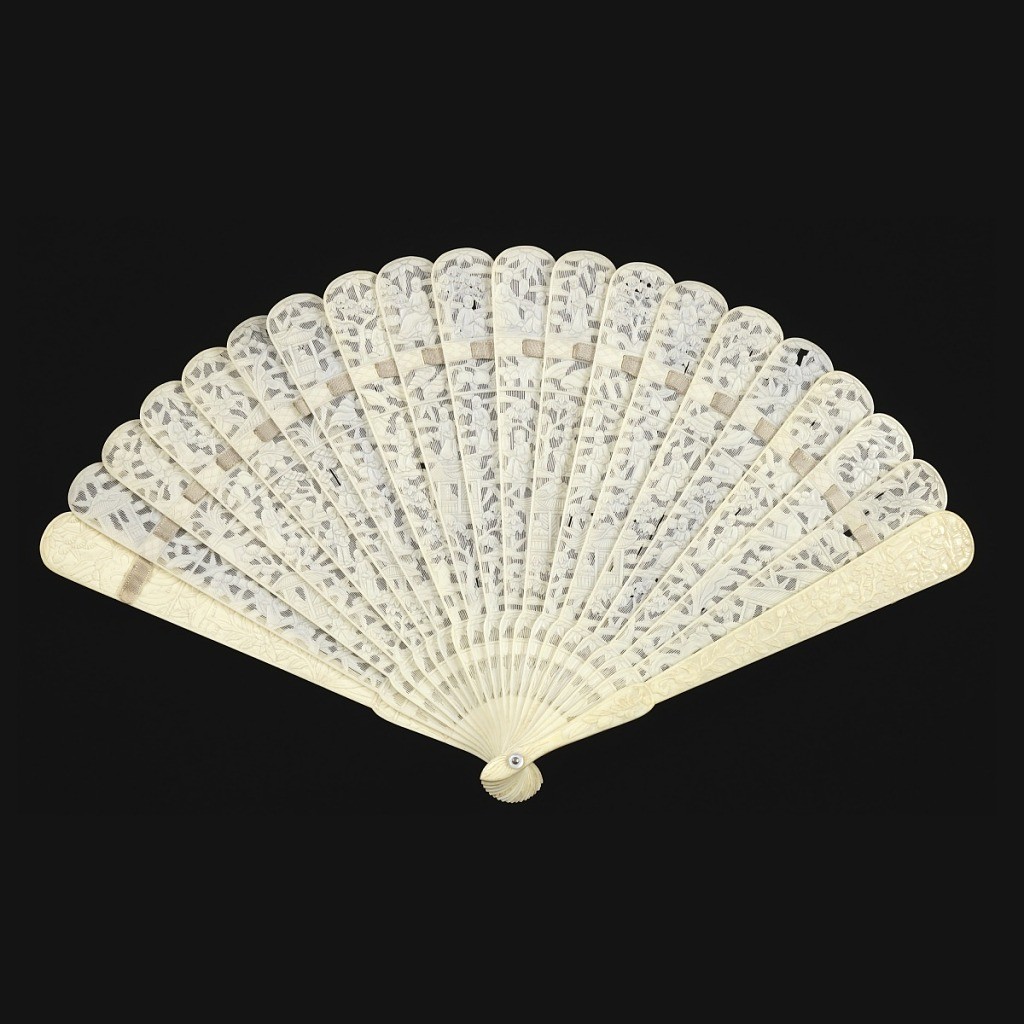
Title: Brisé fan
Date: ca. 1830
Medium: Carved ivory sticks, silk ribbon
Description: Brisé fan. Ivory sticks carved à jour with Chinese figures in a landscape. Silk ribbon.